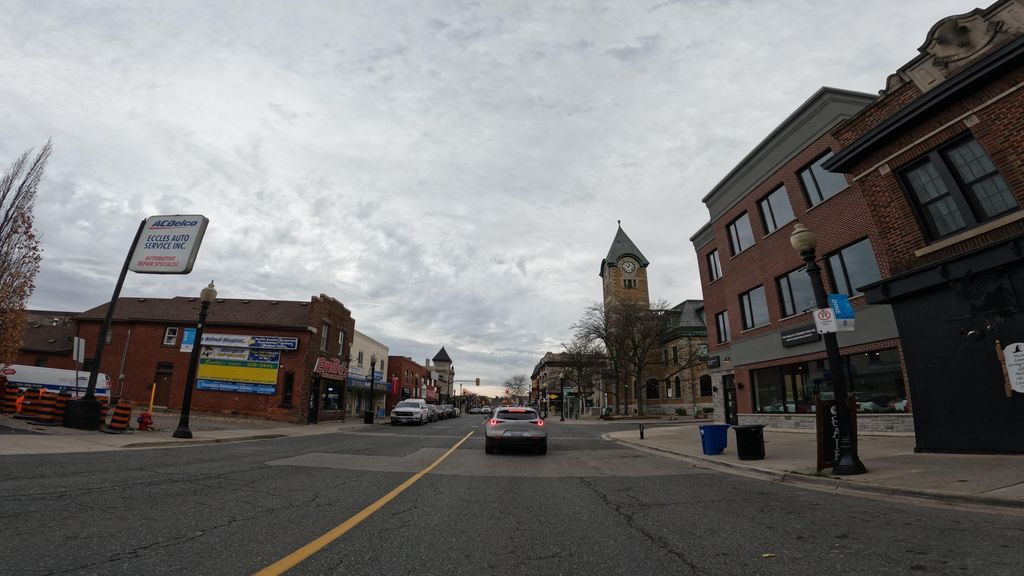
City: hamilton